Question: I am trying to find the following correlation among two images f1 and f2 where the size of the image is PXP.
I have written a for loop program for the same but I think an inbuilt function would be faster for the same.

Which function in matlab can help me compute this ?
Also if the size of both the images are M X N can someone tell me how this formula will change or if the function will be able to handle it.
EDIT:
Is there any faster function than that can help me seeing that it takes too much time when I only need to have the value for correlation the unshifted images....
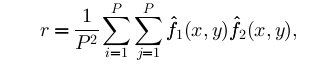
Answer: This is the function used to do correlation (coefficient) between two images (matrices):
r = corr2(A,B)
computes the correlation coefficient between A and B, where A and B are matrices or vectors of the same size.
while xcorr2 (A, B) solves for CROSS correlation.